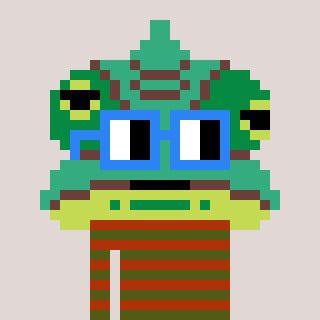
a pixel art character with square blue glasses, a chameleon-shaped head and a hotbrown-colored body on a warm background